Interaction volume radius: 5 \u00c5
Interaction volume height: 15 \u00c5
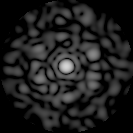
Disorder parameter: 0.8065